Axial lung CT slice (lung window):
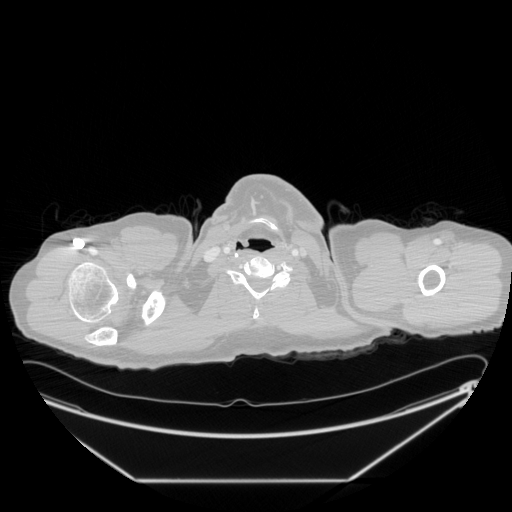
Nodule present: no